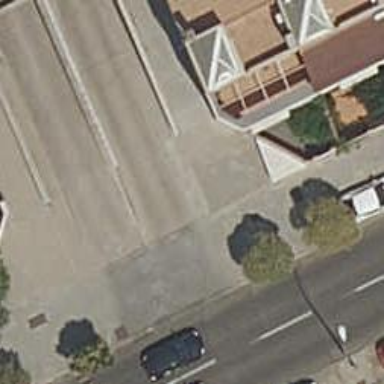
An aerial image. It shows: Sidewalk along the footway.